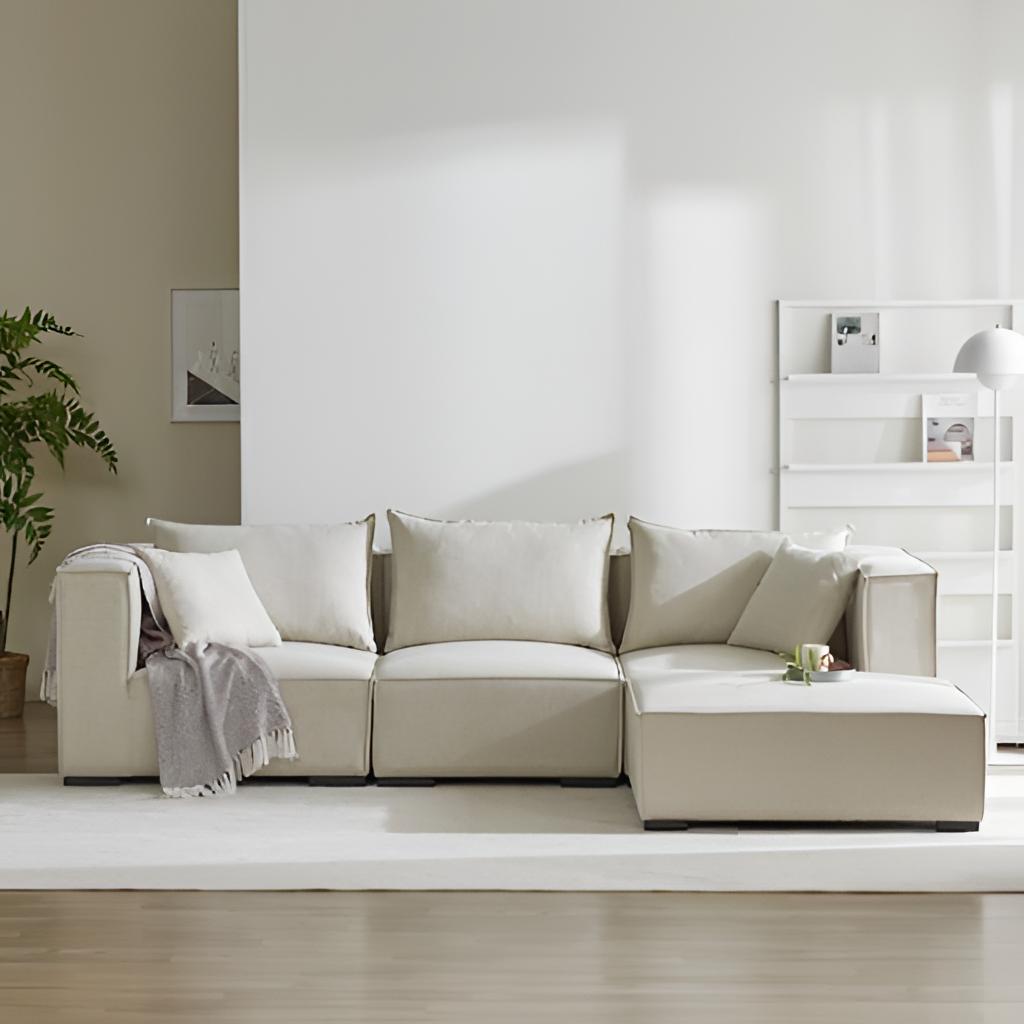
living room, fabric sectional sofa, minimalist, paint wallpaper, with solid pattern, brown wood flooring, with plank pattern